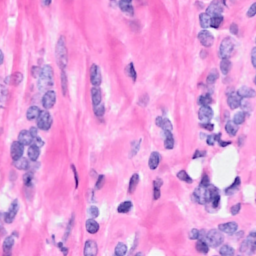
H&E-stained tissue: Breast